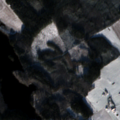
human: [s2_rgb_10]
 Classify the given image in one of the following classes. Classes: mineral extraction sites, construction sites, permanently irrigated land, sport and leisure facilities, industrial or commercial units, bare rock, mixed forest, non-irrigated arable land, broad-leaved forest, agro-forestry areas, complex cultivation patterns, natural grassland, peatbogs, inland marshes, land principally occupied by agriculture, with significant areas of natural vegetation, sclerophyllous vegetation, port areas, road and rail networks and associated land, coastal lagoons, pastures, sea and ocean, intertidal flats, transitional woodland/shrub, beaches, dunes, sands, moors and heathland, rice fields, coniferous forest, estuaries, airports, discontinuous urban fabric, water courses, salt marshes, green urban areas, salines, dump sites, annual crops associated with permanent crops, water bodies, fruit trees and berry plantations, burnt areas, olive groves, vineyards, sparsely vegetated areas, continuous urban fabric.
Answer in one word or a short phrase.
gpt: non-irrigated arable land, land principally occupied by agriculture, with significant areas of natural vegetation, coniferous forest, mixed forest, transitional woodland/shrub, water bodies